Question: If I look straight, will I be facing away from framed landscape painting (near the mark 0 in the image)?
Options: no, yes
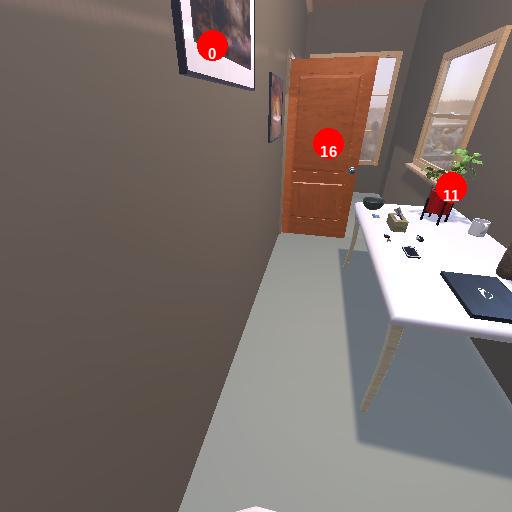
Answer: no